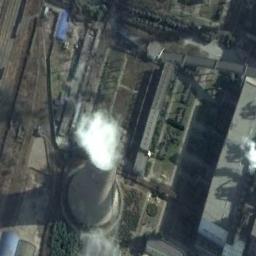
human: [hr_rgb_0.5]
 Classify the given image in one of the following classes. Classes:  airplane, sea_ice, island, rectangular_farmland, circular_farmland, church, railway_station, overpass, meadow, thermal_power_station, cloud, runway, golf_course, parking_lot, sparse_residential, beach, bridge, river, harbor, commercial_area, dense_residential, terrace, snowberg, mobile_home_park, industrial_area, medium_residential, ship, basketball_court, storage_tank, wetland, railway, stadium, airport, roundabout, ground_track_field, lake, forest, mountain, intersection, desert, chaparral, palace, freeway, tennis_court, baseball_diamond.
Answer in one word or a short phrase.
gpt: thermal_power_station